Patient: sex M, age 47
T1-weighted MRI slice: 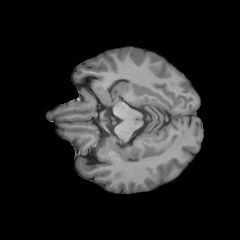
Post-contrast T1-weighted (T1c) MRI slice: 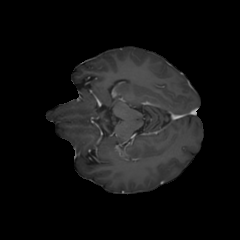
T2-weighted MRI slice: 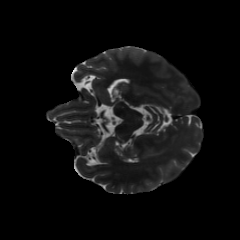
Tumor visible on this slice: no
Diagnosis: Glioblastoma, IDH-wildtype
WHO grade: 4